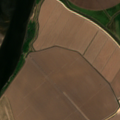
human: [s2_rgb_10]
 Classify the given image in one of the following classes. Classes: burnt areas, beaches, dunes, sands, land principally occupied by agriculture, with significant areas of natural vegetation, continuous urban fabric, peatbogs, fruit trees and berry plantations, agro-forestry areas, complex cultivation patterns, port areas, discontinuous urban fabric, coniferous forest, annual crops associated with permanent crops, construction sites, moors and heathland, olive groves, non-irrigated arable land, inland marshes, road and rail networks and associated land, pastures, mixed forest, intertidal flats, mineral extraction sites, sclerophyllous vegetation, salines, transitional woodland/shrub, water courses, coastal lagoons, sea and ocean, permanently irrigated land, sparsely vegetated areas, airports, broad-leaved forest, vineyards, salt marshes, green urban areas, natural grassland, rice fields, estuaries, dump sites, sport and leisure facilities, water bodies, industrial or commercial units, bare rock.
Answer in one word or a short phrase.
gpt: permanently irrigated land, rice fields, water courses